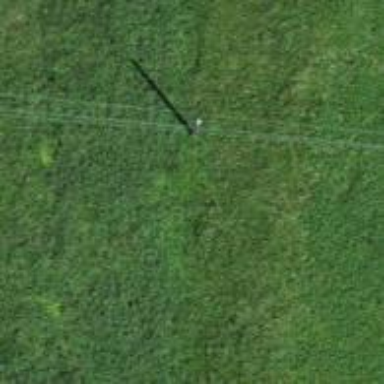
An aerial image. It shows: Power pole.